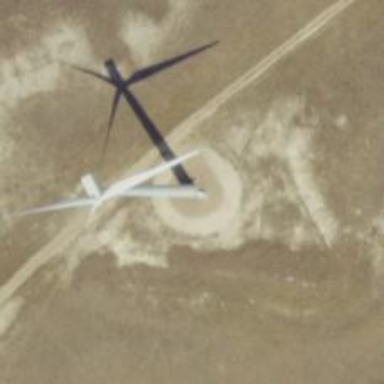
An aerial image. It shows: Wind power generator utilizing wind turbines.